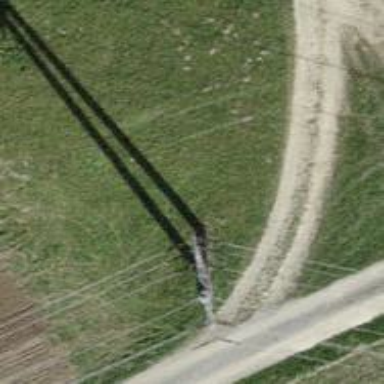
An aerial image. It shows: Concrete power pole.